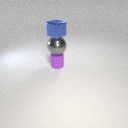
small blue metal cube above small purple rubber cylinder